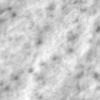
Label: no_change